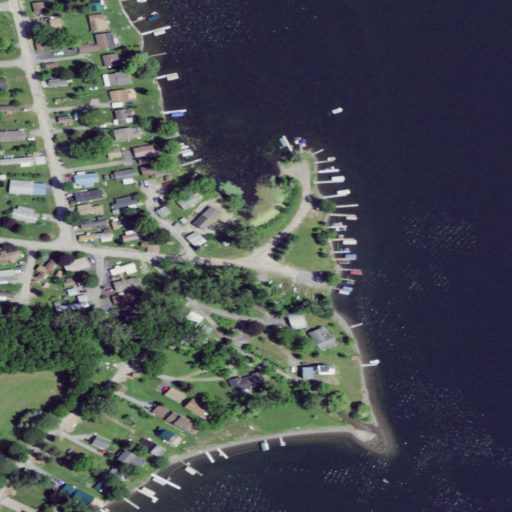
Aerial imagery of cape in New York named California Point containing open water, low intensity development, herbaceous wetlands, open development, medium intensity development, grassland, pasture, deciduous forest, shrub, and barren land